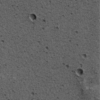
Label: not_dusty